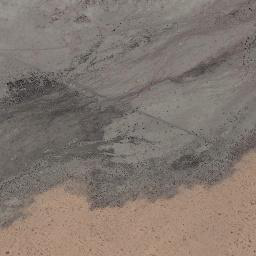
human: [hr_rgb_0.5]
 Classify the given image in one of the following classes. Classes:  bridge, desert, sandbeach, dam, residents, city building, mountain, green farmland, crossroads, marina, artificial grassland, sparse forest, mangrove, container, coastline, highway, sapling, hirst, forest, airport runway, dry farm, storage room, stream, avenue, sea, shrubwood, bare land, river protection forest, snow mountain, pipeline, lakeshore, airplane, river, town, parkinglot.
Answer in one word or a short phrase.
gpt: bare land